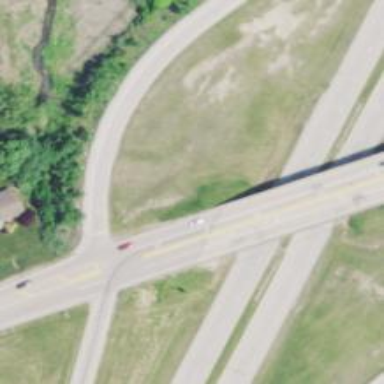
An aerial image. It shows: Primary highway.